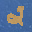
Label: 2